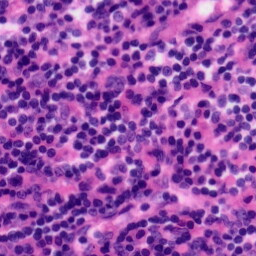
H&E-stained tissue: Tonsil